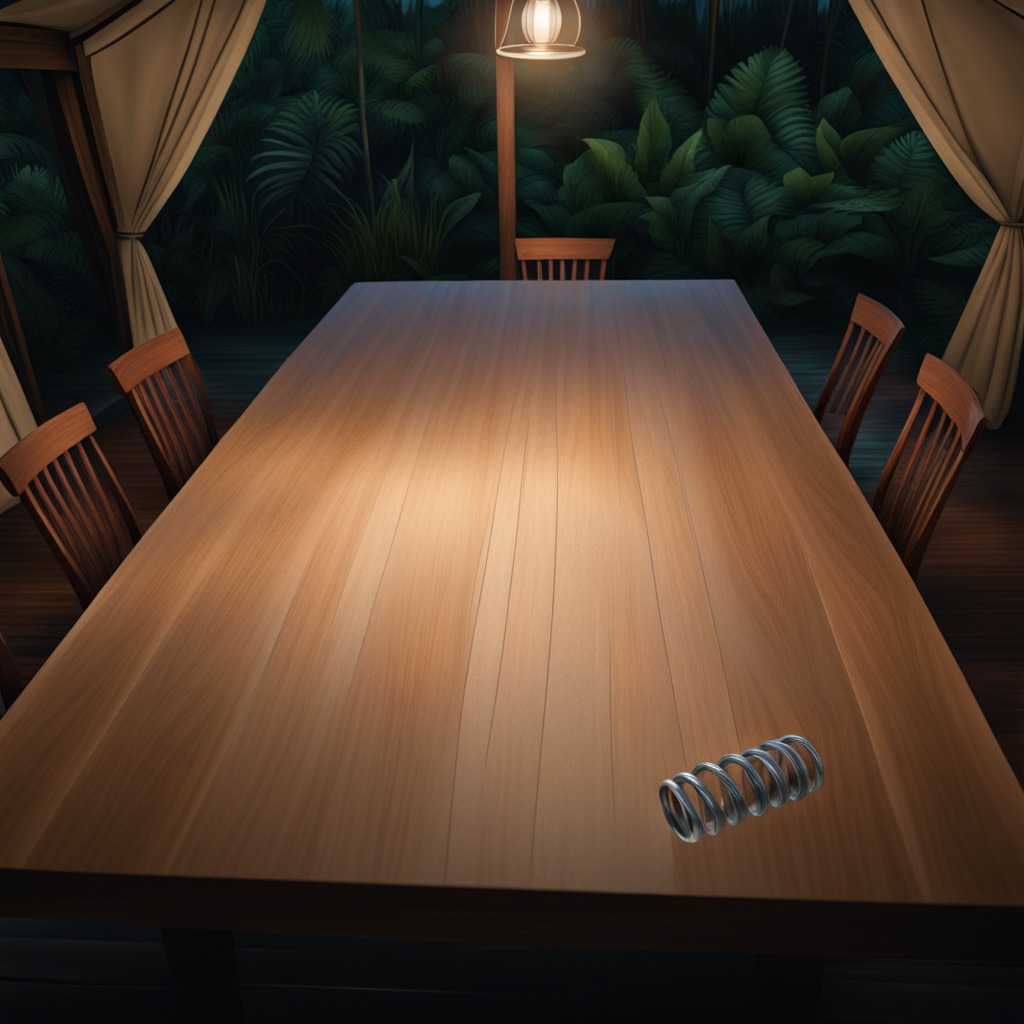
A coiled metal spring is lying on a wooden table inside a jungle field workshop tent at night.